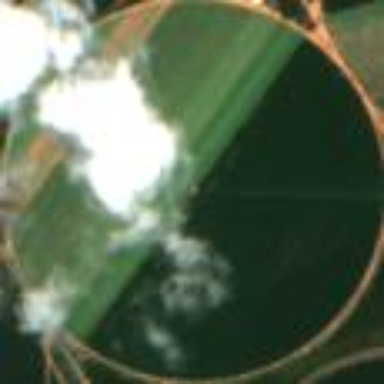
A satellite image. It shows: Farmland with coffee crops.